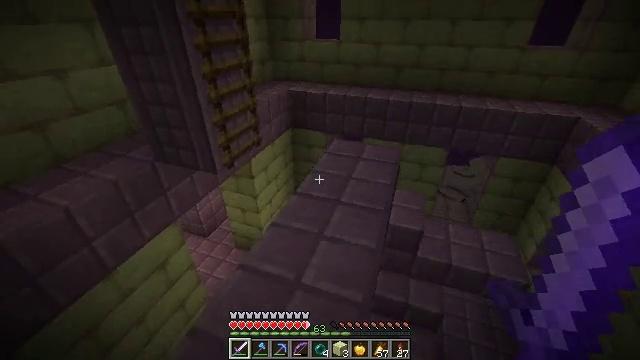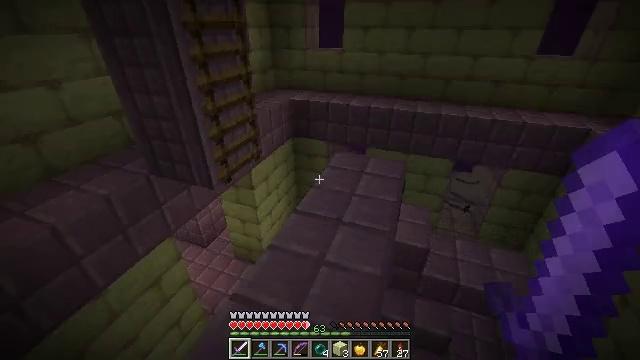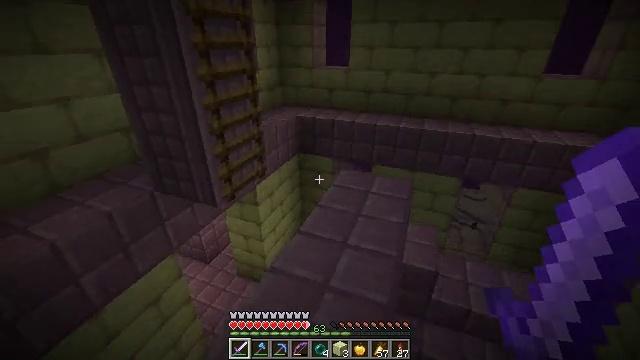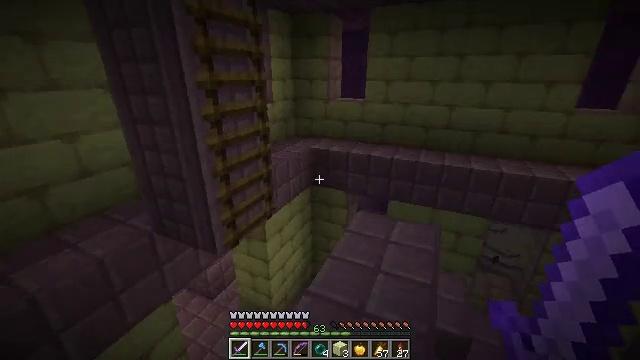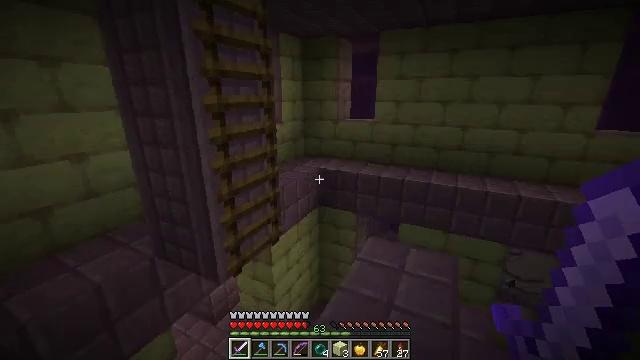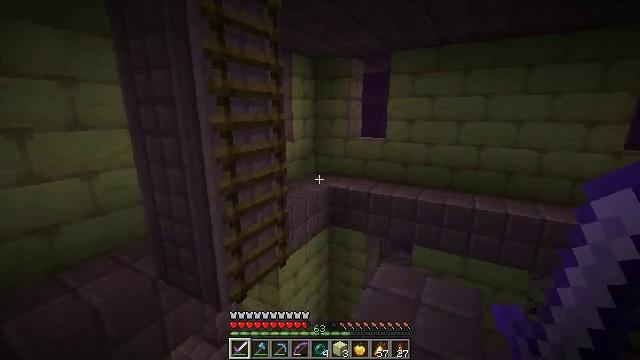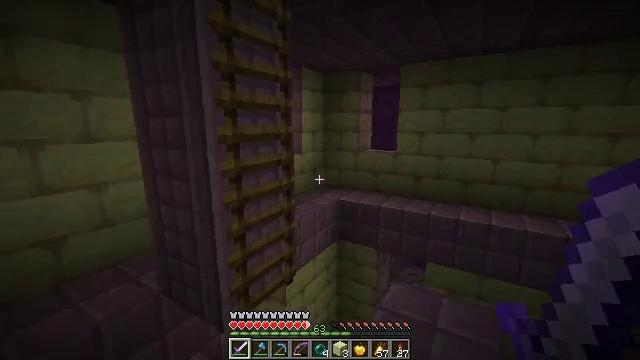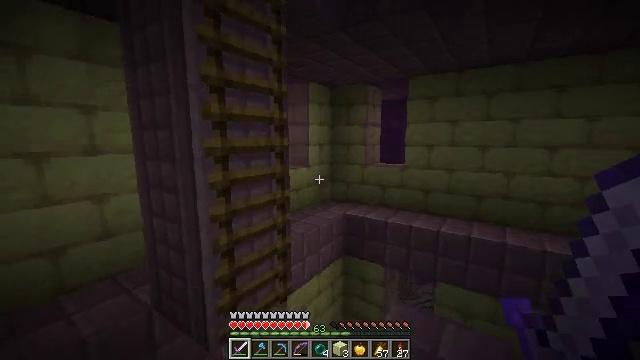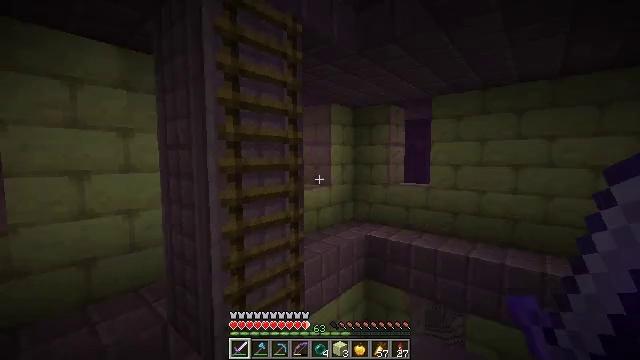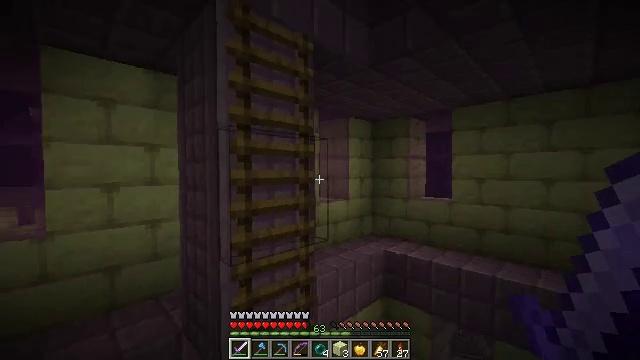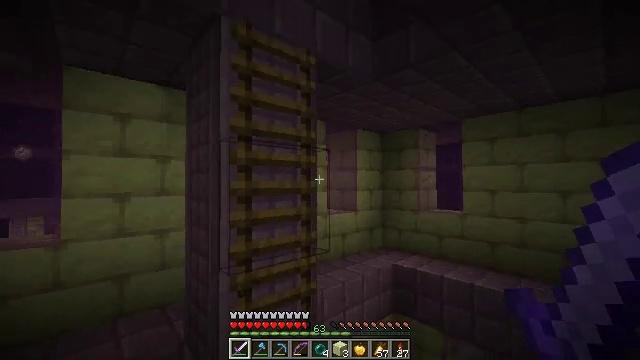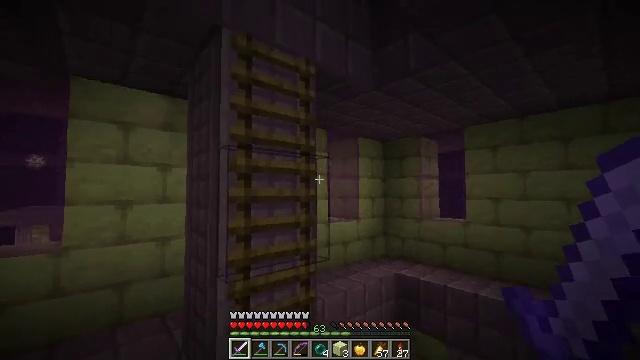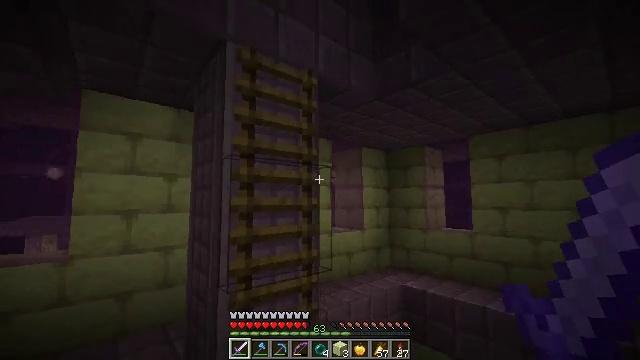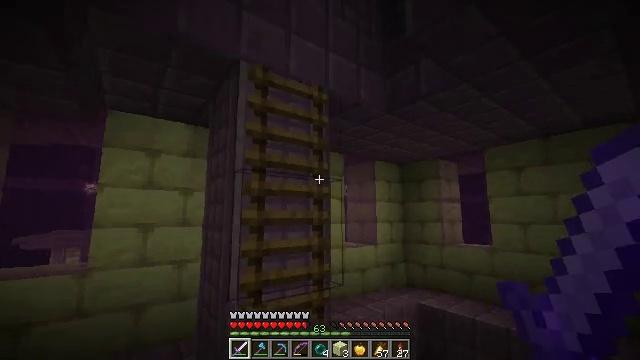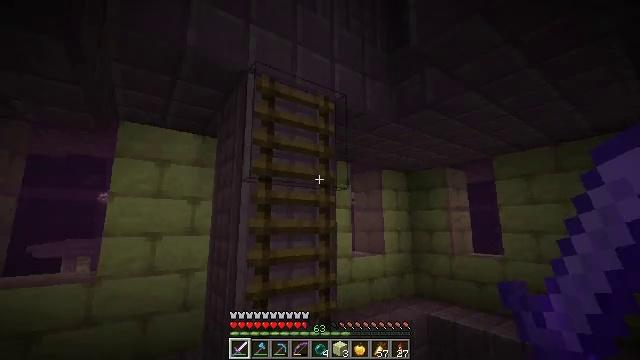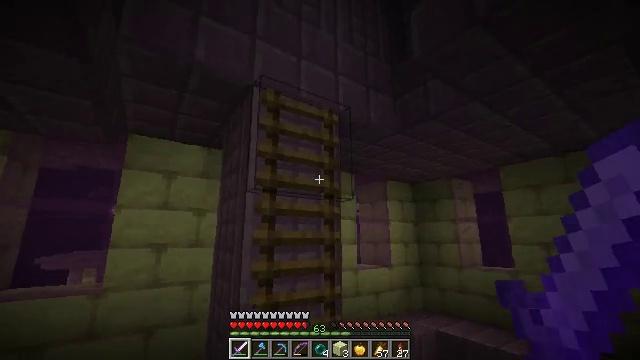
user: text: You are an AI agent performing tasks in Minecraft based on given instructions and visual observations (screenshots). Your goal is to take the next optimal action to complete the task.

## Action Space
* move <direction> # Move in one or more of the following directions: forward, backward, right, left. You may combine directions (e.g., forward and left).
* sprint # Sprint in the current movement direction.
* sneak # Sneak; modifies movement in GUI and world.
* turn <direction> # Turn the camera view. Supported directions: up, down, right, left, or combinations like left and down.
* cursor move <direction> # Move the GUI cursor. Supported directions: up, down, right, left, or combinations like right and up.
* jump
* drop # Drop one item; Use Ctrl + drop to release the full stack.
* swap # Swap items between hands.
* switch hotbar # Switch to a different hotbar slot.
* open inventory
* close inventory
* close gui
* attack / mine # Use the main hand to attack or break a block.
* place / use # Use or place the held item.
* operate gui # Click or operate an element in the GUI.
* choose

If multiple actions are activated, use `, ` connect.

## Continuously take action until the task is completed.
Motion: motion action
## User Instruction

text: Attack the purpur slab to gather it.
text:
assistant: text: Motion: move forward, turn up
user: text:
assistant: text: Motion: move forward, turn left and up
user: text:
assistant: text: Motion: move forward, turn left and up
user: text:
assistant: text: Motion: move forward, turn left and up
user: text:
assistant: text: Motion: turn left and up
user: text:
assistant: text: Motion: move right, turn left and up
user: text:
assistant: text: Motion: move right, turn left and up
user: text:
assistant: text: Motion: move right, turn left and up
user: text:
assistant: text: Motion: turn left and up
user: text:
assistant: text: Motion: turn left and up
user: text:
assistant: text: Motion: turn up
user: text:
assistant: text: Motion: turn left and up
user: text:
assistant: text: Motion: turn left and up
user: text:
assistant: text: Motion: turn left and up
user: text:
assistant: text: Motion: turn left and up
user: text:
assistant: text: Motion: move forward, turn left and up
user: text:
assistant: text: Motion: move forward, sprint, turn up
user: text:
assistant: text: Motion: move forward, sprint
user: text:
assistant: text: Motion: move forward, sprint, turn left and up
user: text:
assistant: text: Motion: move forward, sprint, turn left and up, jump
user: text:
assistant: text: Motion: move forward, sprint, turn left and up, jump
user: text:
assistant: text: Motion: move forward, sprint, turn left and up, jump
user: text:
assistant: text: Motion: move forward, sprint, turn left and up, jump
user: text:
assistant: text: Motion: move forward, sprint, turn left and up, jump
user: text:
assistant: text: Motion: move forward, sprint, turn left and up, jump
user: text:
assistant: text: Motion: move forward, sprint, turn left and up, jump
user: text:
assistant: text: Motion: move forward, sprint, turn left and up, jump
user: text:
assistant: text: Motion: move forward and move left, sprint, turn left and up, jump
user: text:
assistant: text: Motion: move forward and move left, sprint, turn left and up, jump
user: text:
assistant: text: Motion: move forward and move left, sprint, jump